Question: I'm building on a project that (unfortunately) has javascript that gives some elements inline-styles.
For my part, I need to get rid off the inline styles when the web page hits a mobile a view, so I made a jquery solution:
'''
$(".promo, .cc-minwrap, .premium-features, .feature-wrapper, .notice, .navi1").attr("style", "");
'''
However, for some reason, on chrome when I ran this an "ok done!" message appeared. I figured it was because the jquery was taxing on the DOM, so I made a pure javascript solution which ran without inconveniences:
'''
var items = Array.prototype.slice.call(document.getElementsByClassName("promo"), 0);
items = items.concat(Array.prototype.slice.call(document.getElementsByClassName("premium-features"), 0));
items = items.concat(Array.prototype.slice.call(document.getElementsByClassName("feature-wrapper"), 0));
items = items.concat(Array.prototype.slice.call(document.getElementsByClassName("notice"), 0));
items = items.concat(Array.prototype.slice.call(document.getElementsByClassName("navi1"), 0));
for (var i = 0, max = items.length; i < max; i++) {
items[i].style.cssText = "";
}
'''
To the point: How can I prevent the "ok done" message from showing and what exactly causes the message to show up. I don't want to use the pure javascript solution because it's hard to maintain and I still want to know why the jquery equivalent is doing what it does.

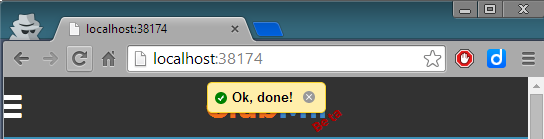
Answer: Try reproducing the error in an incognito window. It sounds like there's an extension interfering.